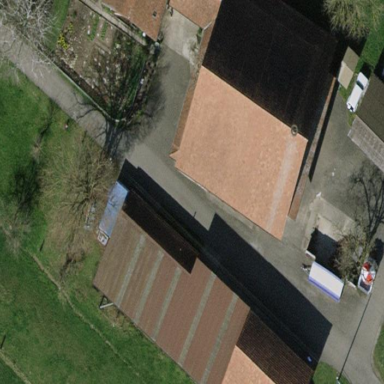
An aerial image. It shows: Farmyard in rural farm setting.